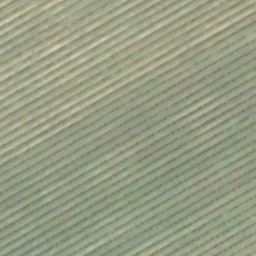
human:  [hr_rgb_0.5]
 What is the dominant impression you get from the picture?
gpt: farmland